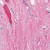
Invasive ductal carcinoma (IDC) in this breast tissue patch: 0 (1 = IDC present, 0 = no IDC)